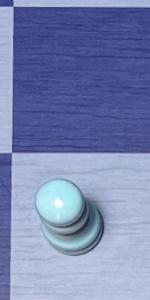
Label: Pawn_White